【题型】填空题　【知识点】平面几何　【难度】medium
如图，在一个长方形内有一个等边三角形，长方形的宽与等边三角形的边长之比为2:1，长方形的长是宽的1.5倍，等边三角形的边长为1厘米，三角形沿长方形的边在长方形内部向右翻转，翻转三次后顶点$C$所划过的曲线的长度为\underline{\qquad\qquad}厘米，（精确到0.01）

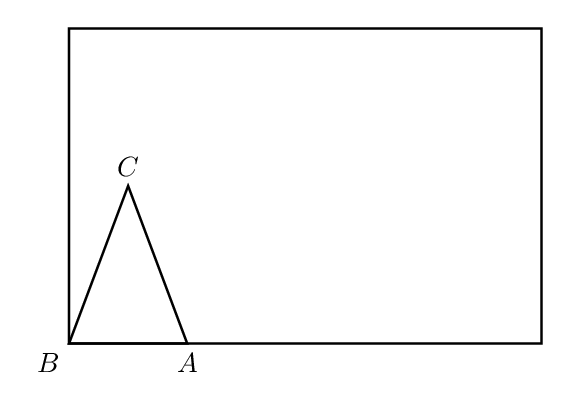
【解答】
\noindent \textbf{【答案】} 2.62
\noindent \textbf{【分析】}首先画出图形，求出长方形的长与宽，再根据弧长公式，即可求得。
\vspace{0.5em}
\noindent \textbf{【详解】}解：翻转三次后顶点$C$所划过的曲线如图：

\noindent $\because$ 等边三角形的边长为 1 厘米，长方形的宽与等边三角形的边长之比为 2:1，
\vspace{0.5em}
\noindent $\therefore$ 长方形的宽为 2 厘米，$\angle BAC = \angle A''B''C'' = 60^\circ$，
\vspace{0.5em}
\noindent $\because$ 长方形的长是宽的 1.5 倍，
\vspace{0.5em}
\noindent $\therefore$ 长方形的长是 $1.5 \times 2 = 3$ (厘米)，
\vspace{0.5em}
\noindent $\because$ 第一次翻转后点$C$落在$C'$处，第二次翻转后点$C'$没动，第三次翻转后点$C'$落在$C''$处，
\vspace{0.5em}
\noindent $\therefore$ 第一次翻转后点$C$所划过的曲线的长度为弧$CC'$的长，第三次翻转后点$C'$所划过的曲线的长度为弧$C'C''$的长，
\vspace{0.5em}
\noindent $\because$ $\angle CAC' = 180^\circ - 60^\circ = 120^\circ$，$\angle C'B''C'' = 90^\circ - 60^\circ = 30^\circ$，
\vspace{0.5em}
\noindent $\therefore$ 翻转三次后顶点$C$所划过的曲线的长度为：
\vspace{0.5em}
\noindent \[
\frac{120\pi \times 1}{180} + \frac{30\pi \times 1}{180} = \frac{2}{3}\pi + \frac{1}{6}\pi = \frac{5}{6}\pi \approx 2.62 \ (\text{厘米}),
\]
\vspace{0.5em}
\noindent 故答案为：2.62。
\vspace{0.5em}
\noindent \textbf{【点睛】} 本题考查了翻折的性质，等边三角形的性质，求弧长公式，画出图形，灵活运用弧长公式是解决本题的关键。
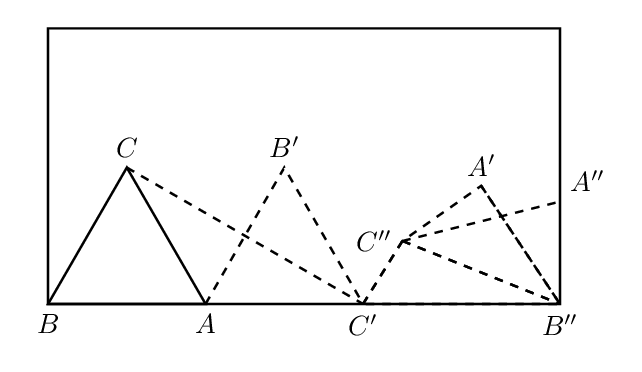